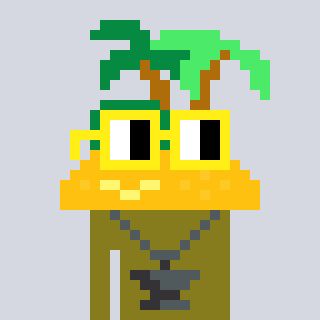
a pixel art character with square yellow glasses, a island-shaped head and a gunk-colored body on a cool background